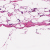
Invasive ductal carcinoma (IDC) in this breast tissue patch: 0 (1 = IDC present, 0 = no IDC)